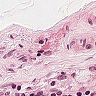
Metastatic tissue present: no